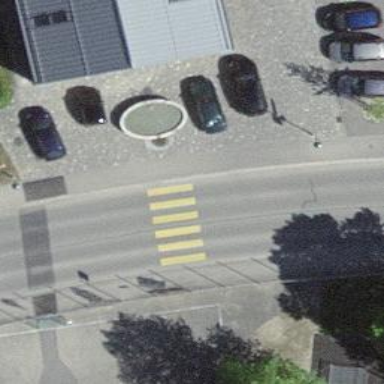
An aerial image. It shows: Zebra crossing with clear markings.